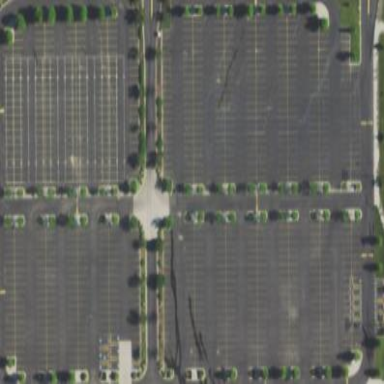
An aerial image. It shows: Parking area.